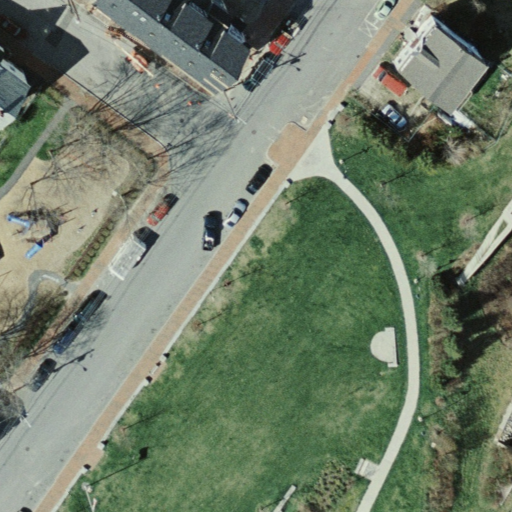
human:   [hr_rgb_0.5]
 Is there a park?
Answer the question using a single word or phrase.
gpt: yes

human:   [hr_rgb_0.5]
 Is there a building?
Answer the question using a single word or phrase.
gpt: yes

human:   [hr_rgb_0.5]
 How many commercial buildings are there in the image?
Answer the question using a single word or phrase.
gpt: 0

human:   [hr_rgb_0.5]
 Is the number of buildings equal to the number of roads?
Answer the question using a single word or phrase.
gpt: no

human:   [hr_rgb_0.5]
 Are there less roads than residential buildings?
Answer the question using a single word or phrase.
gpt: no

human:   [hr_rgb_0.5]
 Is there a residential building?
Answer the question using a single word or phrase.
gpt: yes

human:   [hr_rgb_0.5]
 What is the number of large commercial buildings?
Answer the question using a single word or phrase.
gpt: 0

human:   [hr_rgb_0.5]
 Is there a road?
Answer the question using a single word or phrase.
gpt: yes

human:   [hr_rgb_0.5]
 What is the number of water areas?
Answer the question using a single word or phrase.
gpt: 0

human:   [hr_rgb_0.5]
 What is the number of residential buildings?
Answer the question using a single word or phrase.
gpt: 1

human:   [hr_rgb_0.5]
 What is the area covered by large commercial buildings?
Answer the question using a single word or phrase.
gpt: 0m2

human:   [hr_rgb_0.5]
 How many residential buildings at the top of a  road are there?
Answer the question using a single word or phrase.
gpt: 1

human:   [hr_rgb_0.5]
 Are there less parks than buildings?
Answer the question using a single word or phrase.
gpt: no

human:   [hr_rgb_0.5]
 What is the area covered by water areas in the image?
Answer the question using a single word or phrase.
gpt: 0m2

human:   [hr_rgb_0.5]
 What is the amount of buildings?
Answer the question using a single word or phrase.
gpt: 1

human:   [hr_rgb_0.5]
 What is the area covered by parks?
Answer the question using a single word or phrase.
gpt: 2578m2

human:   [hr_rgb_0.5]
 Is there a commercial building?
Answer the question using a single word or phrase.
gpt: no

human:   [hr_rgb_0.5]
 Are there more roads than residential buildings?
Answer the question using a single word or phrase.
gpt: yes

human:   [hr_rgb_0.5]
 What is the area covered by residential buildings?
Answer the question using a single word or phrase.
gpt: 249m2

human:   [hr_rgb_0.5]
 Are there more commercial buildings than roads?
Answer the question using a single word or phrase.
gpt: no

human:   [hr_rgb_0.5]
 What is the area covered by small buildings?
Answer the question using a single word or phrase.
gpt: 0m2

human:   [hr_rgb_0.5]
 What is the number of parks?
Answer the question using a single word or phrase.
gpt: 1

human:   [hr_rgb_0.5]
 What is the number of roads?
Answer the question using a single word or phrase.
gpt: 7

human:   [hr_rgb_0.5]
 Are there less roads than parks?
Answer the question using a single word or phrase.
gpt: no

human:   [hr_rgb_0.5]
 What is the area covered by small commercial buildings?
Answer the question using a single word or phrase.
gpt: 0m2

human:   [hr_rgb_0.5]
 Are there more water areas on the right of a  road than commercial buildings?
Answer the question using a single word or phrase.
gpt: no

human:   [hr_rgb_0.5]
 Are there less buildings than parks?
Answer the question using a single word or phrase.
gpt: no

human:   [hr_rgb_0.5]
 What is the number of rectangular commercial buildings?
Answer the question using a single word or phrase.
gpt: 0

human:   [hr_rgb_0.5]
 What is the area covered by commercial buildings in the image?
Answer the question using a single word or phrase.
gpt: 0m2

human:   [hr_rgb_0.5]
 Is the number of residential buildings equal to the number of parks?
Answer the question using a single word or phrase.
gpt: yes

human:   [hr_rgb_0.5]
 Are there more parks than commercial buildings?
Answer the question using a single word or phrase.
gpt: yes

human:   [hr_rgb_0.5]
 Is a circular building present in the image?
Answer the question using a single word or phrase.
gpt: no

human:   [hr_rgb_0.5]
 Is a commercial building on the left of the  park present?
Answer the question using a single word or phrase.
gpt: no

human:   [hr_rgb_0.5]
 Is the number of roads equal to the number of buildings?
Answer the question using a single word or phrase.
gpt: no

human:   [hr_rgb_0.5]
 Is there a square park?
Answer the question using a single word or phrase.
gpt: no

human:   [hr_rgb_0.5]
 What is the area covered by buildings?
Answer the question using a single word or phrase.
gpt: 249m2

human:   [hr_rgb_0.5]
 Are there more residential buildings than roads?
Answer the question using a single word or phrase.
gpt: no

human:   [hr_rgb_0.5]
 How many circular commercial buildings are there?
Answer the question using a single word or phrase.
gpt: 0

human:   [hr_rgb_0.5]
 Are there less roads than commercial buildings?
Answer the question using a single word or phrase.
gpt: no

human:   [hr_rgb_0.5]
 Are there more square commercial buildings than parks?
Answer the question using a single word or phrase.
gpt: no

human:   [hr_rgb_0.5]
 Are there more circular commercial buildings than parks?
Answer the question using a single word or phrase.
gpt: no

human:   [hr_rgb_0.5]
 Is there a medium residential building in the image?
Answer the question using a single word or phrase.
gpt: yes

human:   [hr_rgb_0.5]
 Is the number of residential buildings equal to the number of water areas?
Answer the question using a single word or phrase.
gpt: no

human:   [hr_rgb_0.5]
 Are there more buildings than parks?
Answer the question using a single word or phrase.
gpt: no

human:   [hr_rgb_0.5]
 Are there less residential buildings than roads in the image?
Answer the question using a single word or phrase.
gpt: yes

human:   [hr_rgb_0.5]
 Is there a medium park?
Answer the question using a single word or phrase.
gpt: no

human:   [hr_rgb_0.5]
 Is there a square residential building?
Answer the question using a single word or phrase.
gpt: no

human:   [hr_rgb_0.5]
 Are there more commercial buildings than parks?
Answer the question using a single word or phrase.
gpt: no

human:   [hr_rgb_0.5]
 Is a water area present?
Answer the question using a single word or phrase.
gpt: no

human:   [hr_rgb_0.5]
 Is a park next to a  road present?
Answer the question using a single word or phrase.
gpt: yes

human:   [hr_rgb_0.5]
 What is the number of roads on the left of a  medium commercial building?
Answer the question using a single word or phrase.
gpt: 0

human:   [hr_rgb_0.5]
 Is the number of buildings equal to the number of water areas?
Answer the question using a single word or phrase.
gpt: no

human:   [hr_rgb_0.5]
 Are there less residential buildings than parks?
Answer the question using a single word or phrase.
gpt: no

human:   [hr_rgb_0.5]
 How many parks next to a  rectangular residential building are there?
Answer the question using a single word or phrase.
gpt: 0

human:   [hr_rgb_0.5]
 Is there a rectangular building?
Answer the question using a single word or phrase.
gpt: no

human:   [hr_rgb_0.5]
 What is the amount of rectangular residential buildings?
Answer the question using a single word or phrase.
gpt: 0

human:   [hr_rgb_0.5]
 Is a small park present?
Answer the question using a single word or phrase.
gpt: no

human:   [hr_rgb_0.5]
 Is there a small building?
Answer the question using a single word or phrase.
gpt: no

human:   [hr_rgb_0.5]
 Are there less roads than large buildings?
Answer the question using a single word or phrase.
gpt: no

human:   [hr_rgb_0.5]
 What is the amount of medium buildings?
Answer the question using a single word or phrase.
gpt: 1

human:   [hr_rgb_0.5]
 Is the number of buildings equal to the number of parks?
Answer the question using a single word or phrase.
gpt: yes

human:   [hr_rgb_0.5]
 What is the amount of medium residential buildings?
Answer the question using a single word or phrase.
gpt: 1

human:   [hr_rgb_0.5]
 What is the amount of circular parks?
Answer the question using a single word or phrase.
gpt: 0

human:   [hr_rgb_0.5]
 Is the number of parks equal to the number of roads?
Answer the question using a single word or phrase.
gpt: no